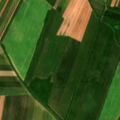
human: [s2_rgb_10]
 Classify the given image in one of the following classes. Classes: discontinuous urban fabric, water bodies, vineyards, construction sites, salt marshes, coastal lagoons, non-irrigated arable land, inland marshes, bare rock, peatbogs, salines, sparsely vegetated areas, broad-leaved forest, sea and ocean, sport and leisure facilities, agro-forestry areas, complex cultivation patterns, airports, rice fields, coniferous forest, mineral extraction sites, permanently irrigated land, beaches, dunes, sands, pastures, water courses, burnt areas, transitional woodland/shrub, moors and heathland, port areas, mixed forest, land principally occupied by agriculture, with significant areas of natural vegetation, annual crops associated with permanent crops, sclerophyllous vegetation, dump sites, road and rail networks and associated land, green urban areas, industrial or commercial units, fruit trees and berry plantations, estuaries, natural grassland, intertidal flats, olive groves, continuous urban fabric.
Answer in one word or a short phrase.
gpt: non-irrigated arable land